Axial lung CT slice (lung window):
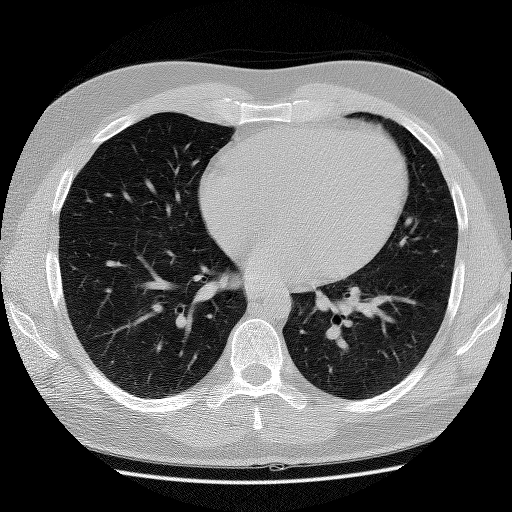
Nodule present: no